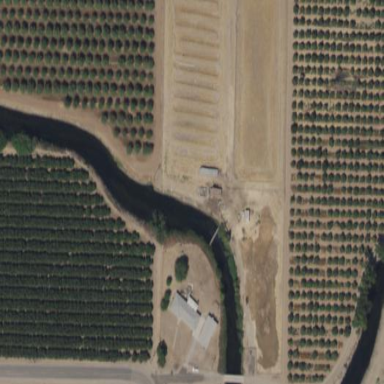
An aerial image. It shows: Orchard.